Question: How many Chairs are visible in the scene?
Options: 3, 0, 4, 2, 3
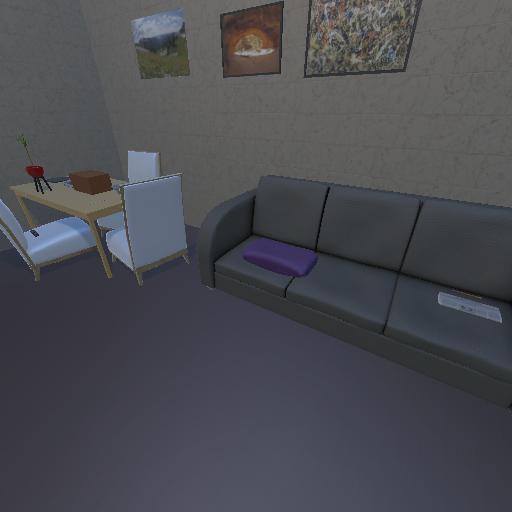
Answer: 3